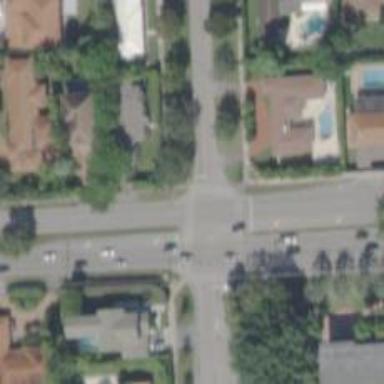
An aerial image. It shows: Asphalt footway with marked crossing.